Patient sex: F
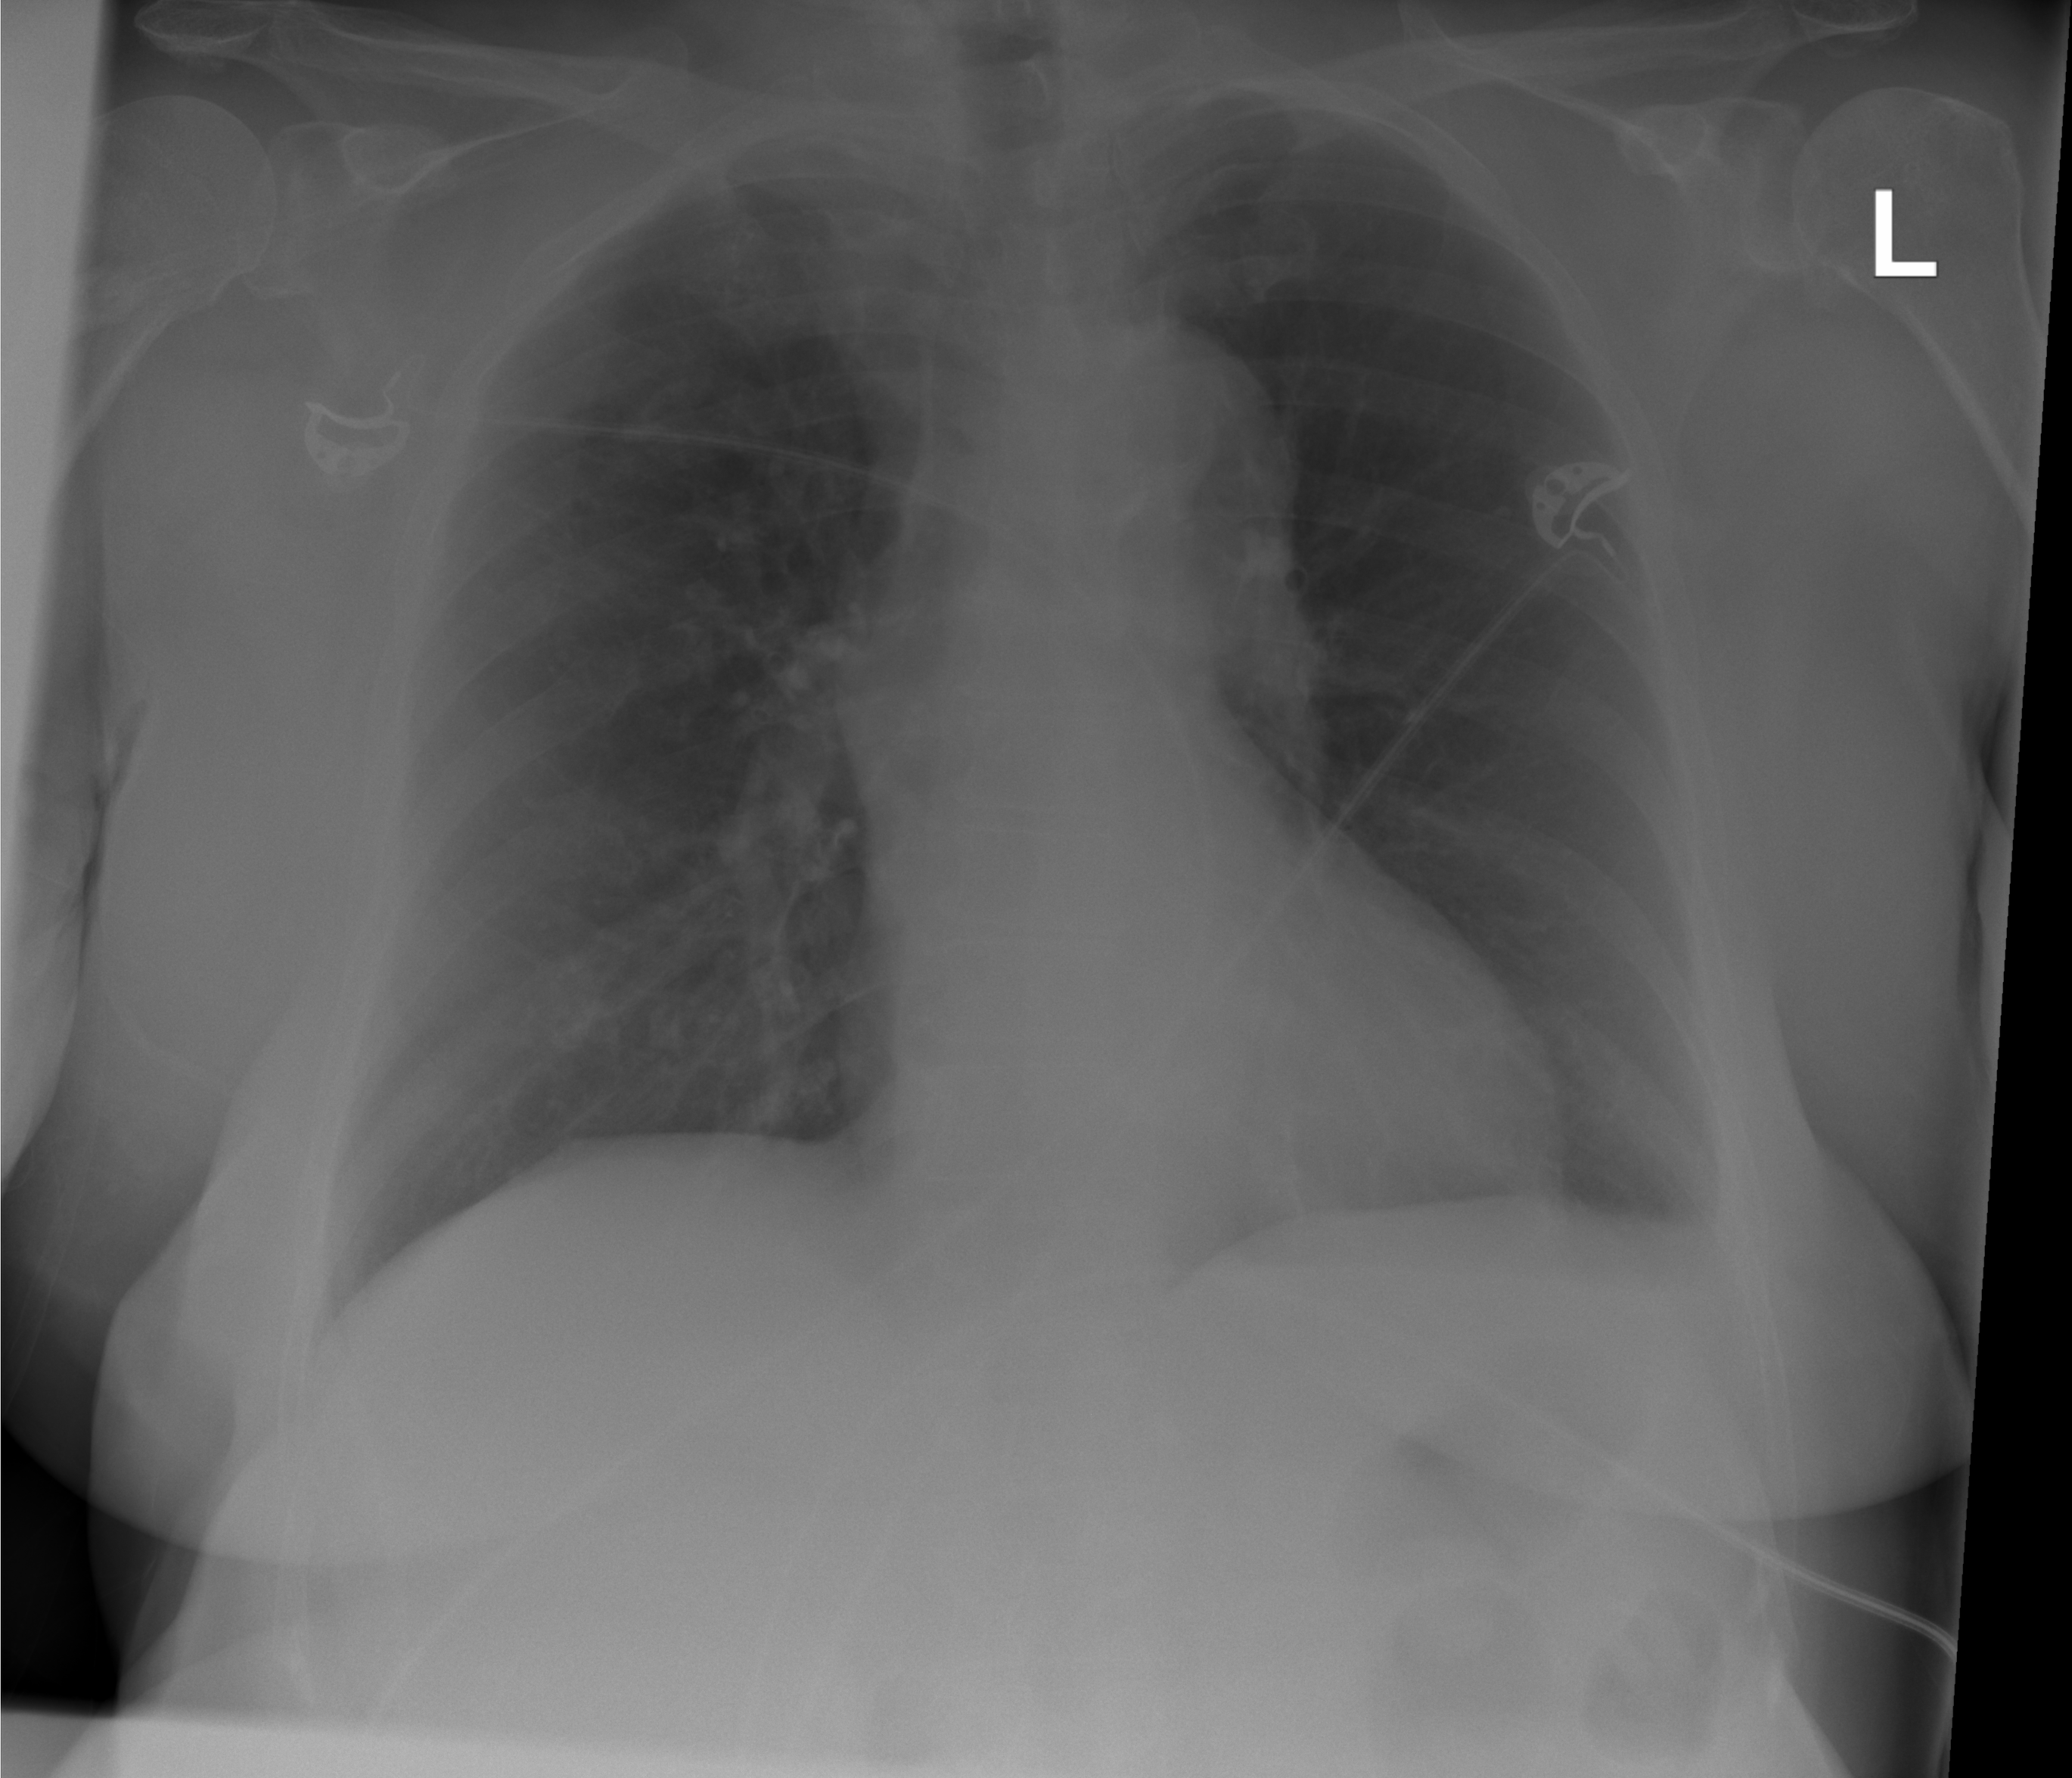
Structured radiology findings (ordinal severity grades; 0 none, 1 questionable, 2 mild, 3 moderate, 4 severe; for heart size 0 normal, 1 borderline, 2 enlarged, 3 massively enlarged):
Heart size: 0
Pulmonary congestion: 0
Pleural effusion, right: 0
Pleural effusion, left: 1
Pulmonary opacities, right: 0
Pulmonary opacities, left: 0
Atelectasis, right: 0
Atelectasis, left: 0